Question: I installed magento 1.9.
After installed widget and slieshow, my page look like this,

Here i want to remove recently viewed products and compare products.
So i removed in app/design/frontend/modern/layout/catalog.xml ,(these lines i removed)
'''
<block type="catalog/product_compare_sidebar" before="cart_sidebar" name="catalog.compare.sidebar" template="catalog/product/compare/sidebar.phtml"/>
'''
But still stays sidebar.
can anyone help me?
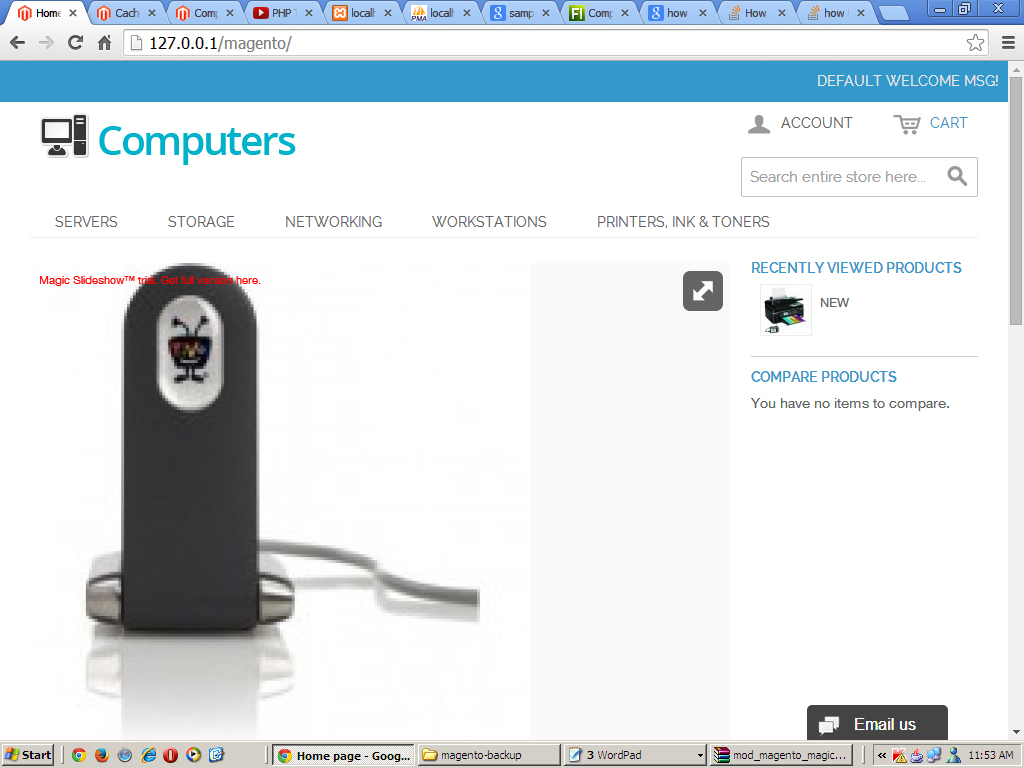
Answer: go to magento admin click on cms home page , click on design now select layout 1 column now save and refresh page